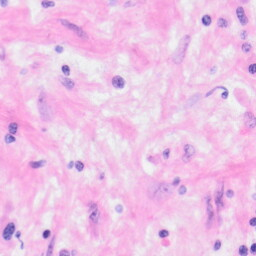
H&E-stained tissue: Kidney